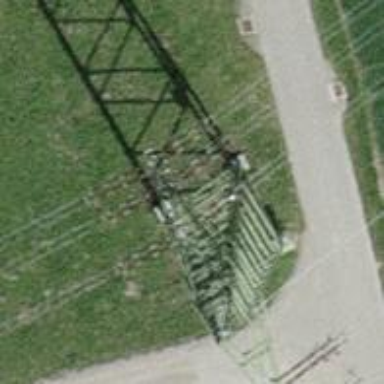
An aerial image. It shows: Towering power structure.